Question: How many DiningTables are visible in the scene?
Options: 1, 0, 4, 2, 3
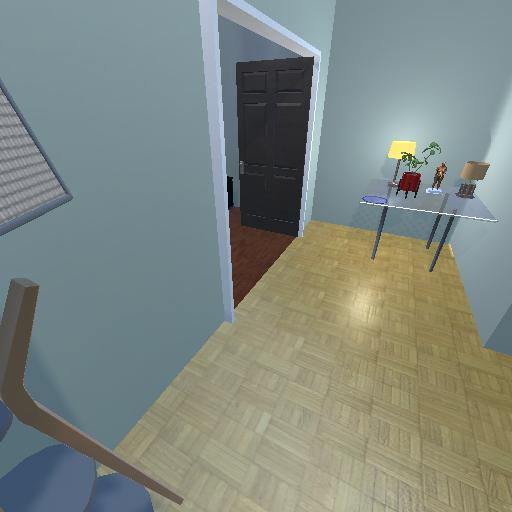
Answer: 1